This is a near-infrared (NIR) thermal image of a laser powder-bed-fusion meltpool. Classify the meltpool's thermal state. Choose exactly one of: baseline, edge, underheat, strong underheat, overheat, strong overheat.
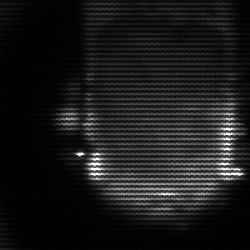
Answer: baseline